You are looking at the unprocessed time series of a bearing vibration snapshot. Diagnose the bearing from this image, choosing from: normal, inner_race, outer_race, ball.
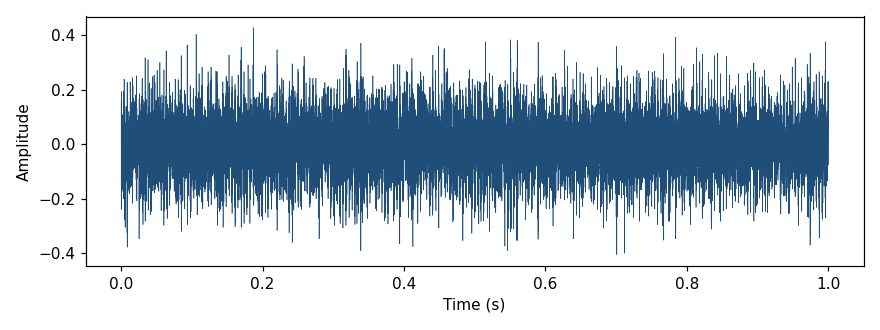
Answer: outer_race